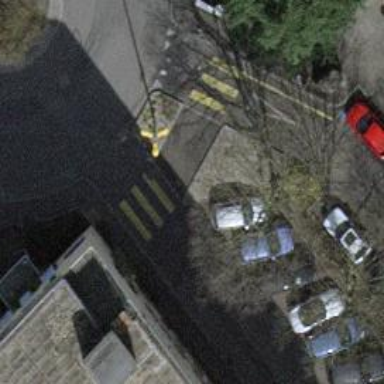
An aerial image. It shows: Uncontrolled zebra crossing with yellow markings.